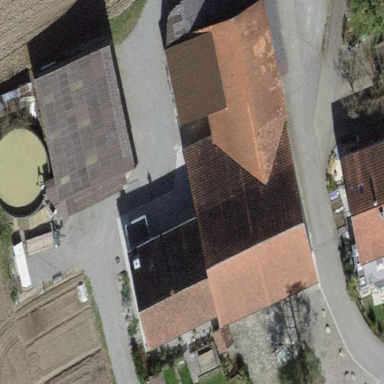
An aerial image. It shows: Farmyard area.